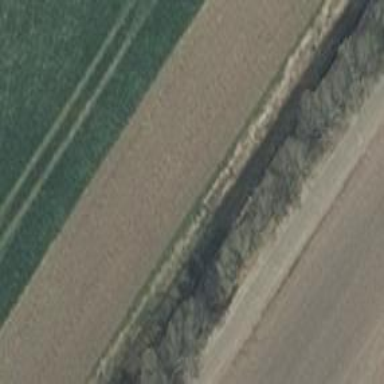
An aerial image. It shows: Row of deciduous broadleaved trees.